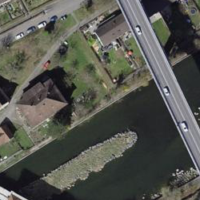
EUNIS habitat code: 15
Species observed at this site:
Tachybaptus ruficollis
Podiceps cristatus
Motacilla cinerea
Larus michahellis
Cygnus olor
Anas platyrhynchos
Alcedo atthis
Mergus merganser
Cinclus cinclus
Fringilla coelebs
Lamium galeobdolon
Motacilla alba